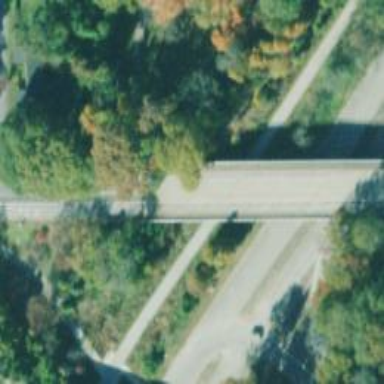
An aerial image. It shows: Tertiary road passing over cycleway bridge.